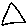
Label: triangle